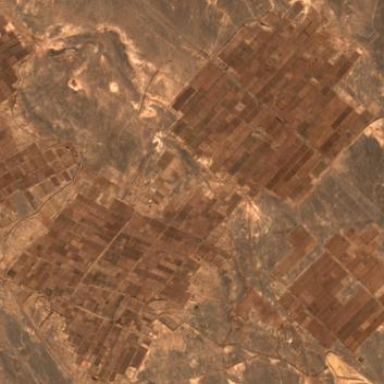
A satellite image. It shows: Orchard filled with pistachio trees.